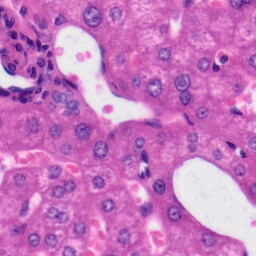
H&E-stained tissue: Liver